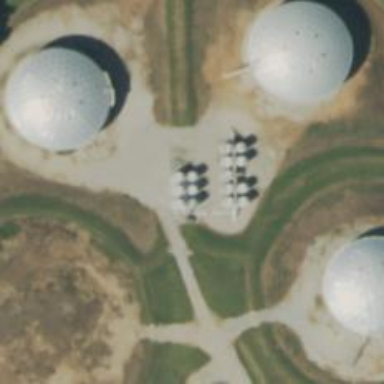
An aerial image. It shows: Storage tank that is man-made.